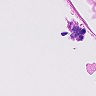
Metastatic tissue present: no